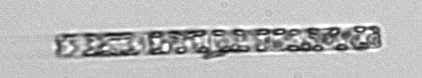
Label: Leptocylindrus